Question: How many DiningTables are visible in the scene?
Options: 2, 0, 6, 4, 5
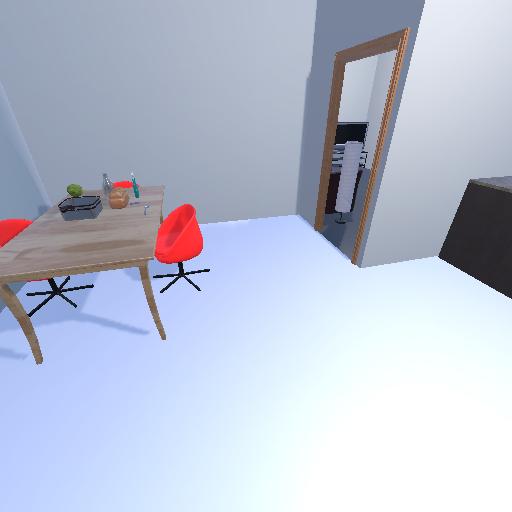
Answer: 2